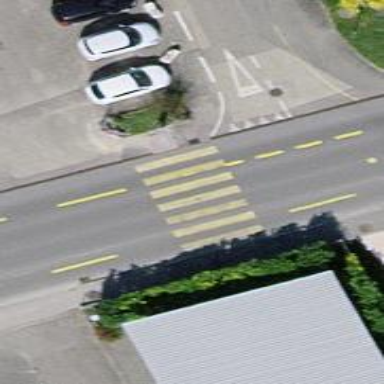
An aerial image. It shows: Zebra crossing on the road.